Question: In my VS2012 I don't have anymore entry for Google Chrome in my toolbar for "Browse with..." feature. I notice it yesterday and I know it was working nicely in the past. I have the same problem on my second Win8 computer.

On my Win7 with VS2012 on it, I have no problem: the 'Google Chrome' entry is present and is working.
Any idea?
Thanks
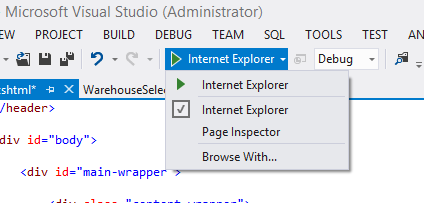
Answer: Click 'Browse With...' and add Chrome. Is it possible Chrome was installed after VS? I believe the list is initially populated on installation. I suppose it's possible that a Chrome update changed the location of the Chrome executable or something similar but I'm just guessing there.